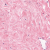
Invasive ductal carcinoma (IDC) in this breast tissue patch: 0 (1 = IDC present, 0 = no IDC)